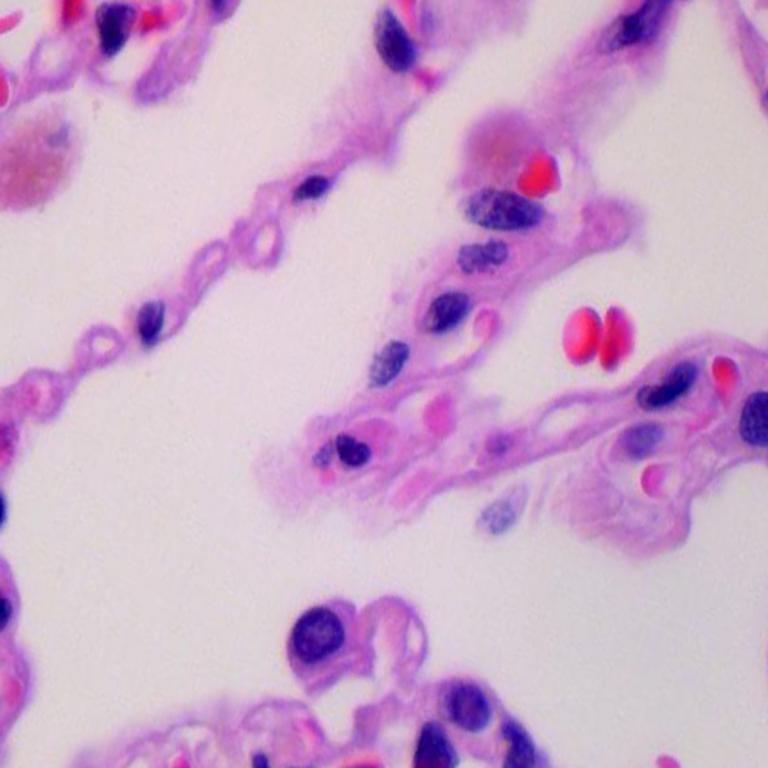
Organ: lung
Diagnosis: benign